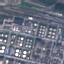
Land use / land cover: Industrial